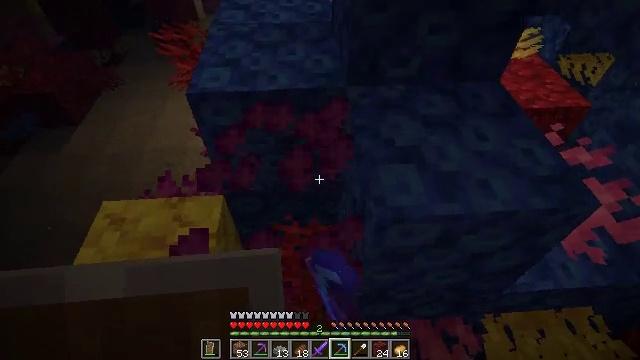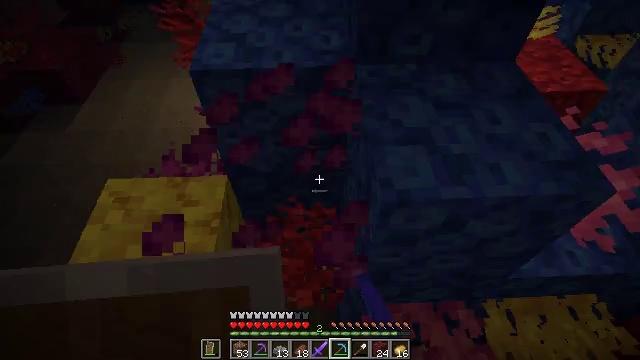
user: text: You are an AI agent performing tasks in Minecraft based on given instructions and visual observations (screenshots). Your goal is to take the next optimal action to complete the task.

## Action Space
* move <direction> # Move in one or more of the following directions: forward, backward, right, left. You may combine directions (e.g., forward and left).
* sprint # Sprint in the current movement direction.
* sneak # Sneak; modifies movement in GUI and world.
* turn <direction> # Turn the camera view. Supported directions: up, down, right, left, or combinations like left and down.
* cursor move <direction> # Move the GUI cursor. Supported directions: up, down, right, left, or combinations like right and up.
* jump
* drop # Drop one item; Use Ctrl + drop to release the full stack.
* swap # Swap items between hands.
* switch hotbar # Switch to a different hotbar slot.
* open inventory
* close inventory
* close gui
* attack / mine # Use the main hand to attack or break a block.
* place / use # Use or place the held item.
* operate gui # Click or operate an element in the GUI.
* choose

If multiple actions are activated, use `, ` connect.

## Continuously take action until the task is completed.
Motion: motion action
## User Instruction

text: Mine the bubble coral wall fan from underwater structures.
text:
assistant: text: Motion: turn left and down
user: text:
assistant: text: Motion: attack / mine